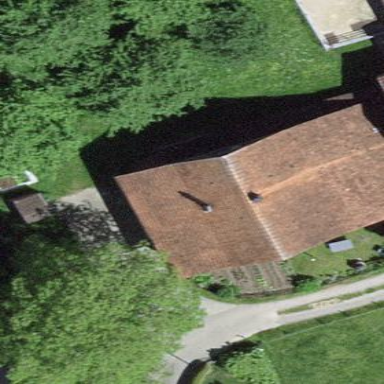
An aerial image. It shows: Simple and straightforward house.